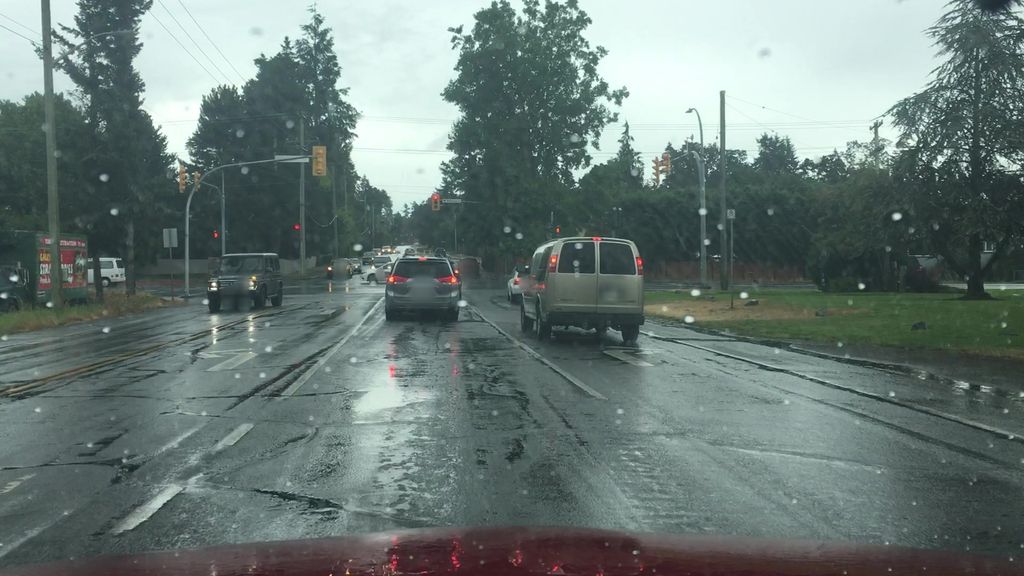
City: victoria